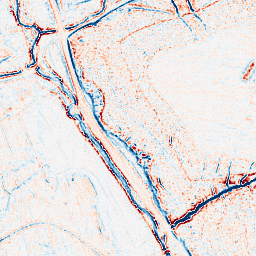
Category: classical
Decomposition family: uniform
Decomposition parameters: size: 5
Upsampling method: linear_exact
Upsampling parameters: scale: 4
Upsampling scale: 4